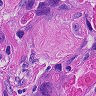
Metastatic tissue present: yes